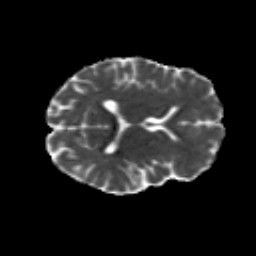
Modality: MD
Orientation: axial
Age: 28
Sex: male
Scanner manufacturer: siemens
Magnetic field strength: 3 T
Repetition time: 8.8 s
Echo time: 0.085 s